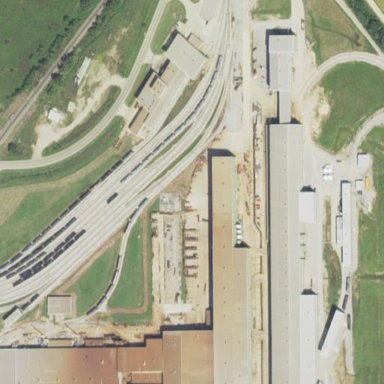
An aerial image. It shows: Industrial area.